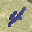
Label: 4